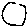
Label: circle